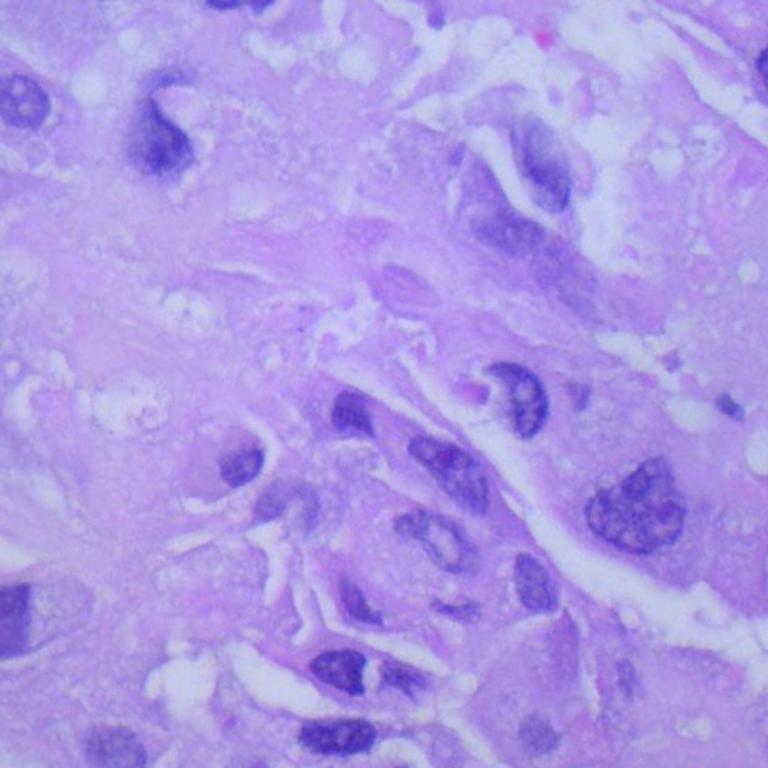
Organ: lung
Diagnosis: squamous carcinomas